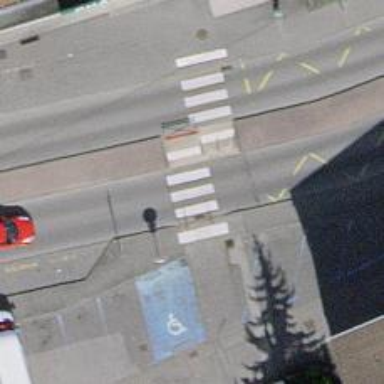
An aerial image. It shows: Marked zebra crossing with island.